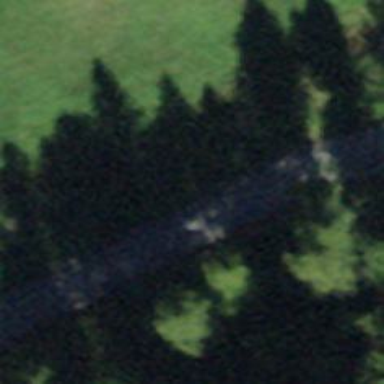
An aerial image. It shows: Intermediate Nordic skiing trail of unclassified road type. The trail is groomed for both classic and skating styles.